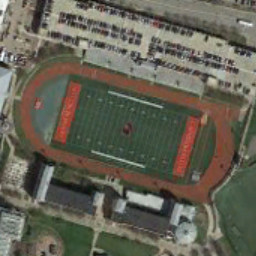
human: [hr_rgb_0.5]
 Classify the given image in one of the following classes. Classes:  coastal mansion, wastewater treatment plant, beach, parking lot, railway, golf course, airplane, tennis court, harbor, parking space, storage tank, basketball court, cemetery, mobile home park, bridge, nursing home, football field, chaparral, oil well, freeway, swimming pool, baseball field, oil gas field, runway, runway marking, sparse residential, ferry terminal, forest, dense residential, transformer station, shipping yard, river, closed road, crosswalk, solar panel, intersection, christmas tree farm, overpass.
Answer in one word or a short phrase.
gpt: football field